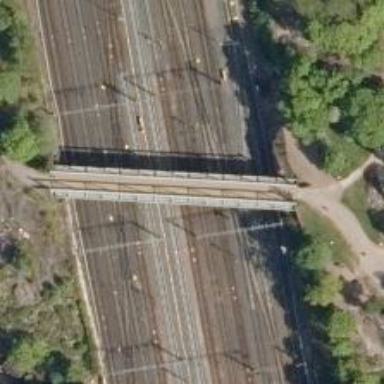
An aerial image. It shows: Continuous rail railway with electrified contact line.